Field crop: maize
Growth stage: 1
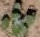
Species: chenopodium